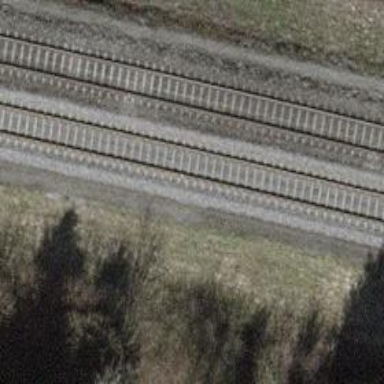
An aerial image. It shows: Single-track electrified railway with contact line.